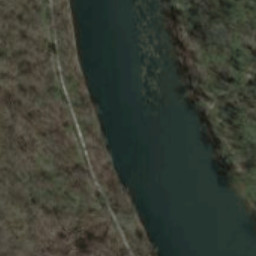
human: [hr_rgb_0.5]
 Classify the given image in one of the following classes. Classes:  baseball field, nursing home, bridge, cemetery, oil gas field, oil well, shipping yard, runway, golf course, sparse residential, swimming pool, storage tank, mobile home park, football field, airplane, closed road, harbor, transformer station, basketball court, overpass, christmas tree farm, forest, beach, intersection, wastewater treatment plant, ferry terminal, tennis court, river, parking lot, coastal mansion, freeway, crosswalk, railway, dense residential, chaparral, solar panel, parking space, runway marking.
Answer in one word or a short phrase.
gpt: river